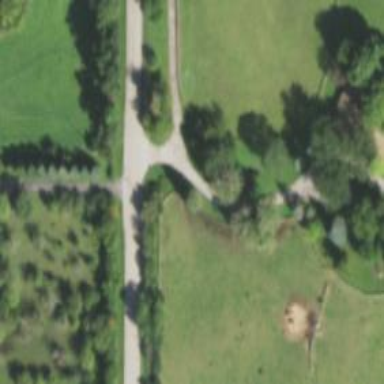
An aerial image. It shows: Driveway leading to service road.